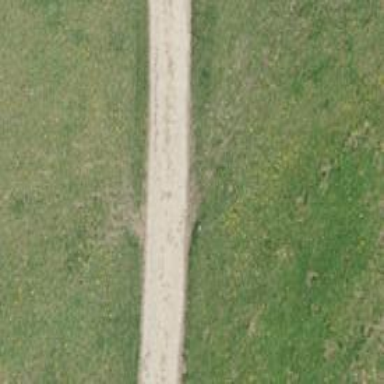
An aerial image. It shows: Unclassified road with grade1 track type.